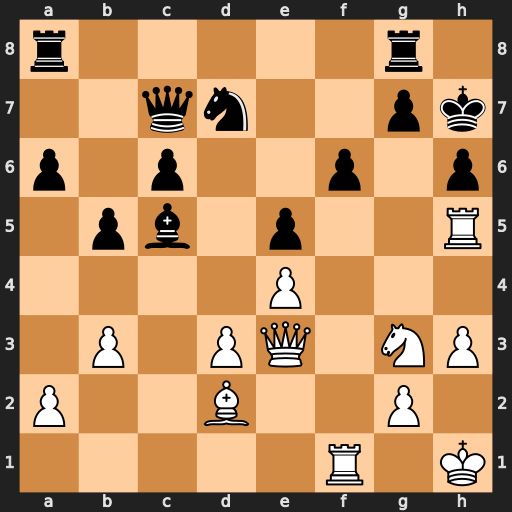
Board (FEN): r5r1/2qn2pk/p1p2p1p/1pb1p2R/4P3/1P1PQ1NP/P2B2P1/5R1K
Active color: w
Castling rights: -
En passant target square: -
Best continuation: Rxh6+ gxh6 Qxh6#